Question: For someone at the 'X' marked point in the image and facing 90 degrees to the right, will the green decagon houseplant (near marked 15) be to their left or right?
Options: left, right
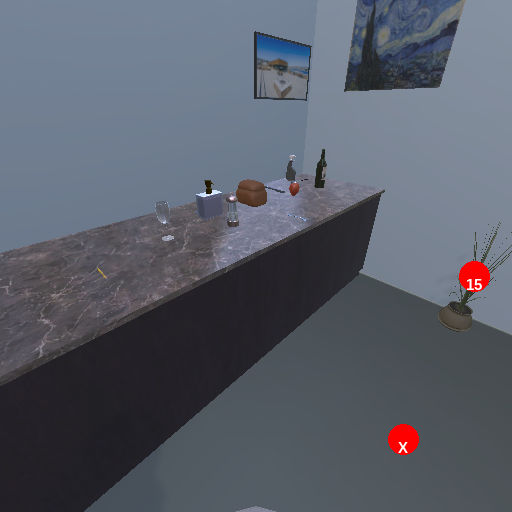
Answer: left